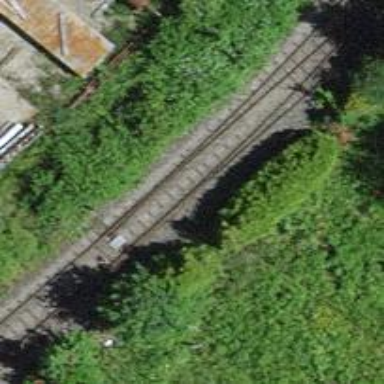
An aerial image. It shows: Railway switch.